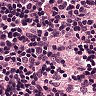
Metastatic tissue present: no